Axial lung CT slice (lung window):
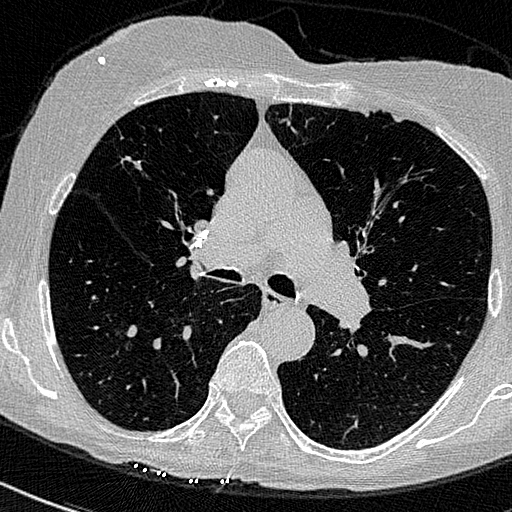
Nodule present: no